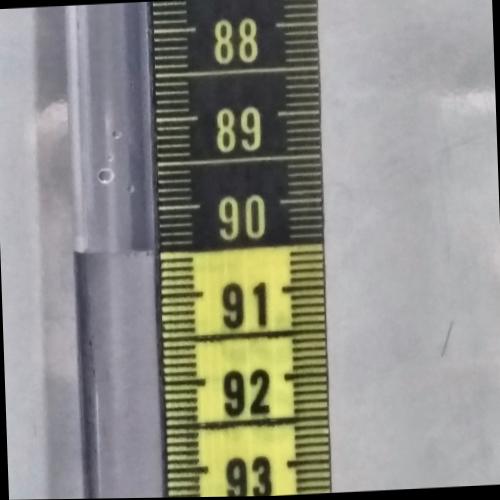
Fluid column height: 90.5 cm